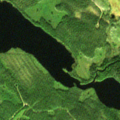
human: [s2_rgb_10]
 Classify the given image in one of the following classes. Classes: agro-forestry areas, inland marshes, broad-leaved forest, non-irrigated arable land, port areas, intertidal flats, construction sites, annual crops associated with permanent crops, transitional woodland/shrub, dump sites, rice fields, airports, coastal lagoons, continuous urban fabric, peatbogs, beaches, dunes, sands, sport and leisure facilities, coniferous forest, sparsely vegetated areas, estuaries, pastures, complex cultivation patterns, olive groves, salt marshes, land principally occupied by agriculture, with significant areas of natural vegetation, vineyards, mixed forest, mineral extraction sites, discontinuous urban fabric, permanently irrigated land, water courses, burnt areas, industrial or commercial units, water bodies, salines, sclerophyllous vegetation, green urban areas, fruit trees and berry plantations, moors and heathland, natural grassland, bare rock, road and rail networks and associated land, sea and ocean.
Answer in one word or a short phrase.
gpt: coniferous forest, mixed forest, transitional woodland/shrub, water bodies